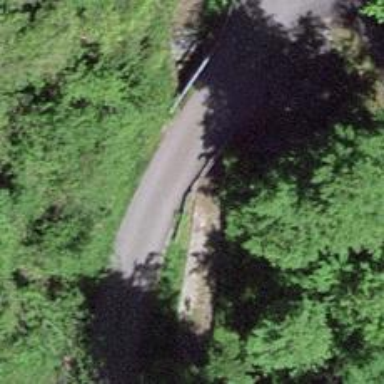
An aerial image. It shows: Guard rail as barrier.